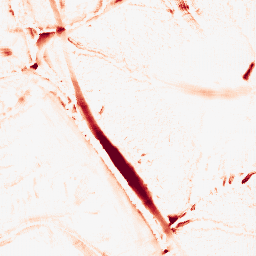
Category: morphological
Decomposition family: morphological
Decomposition parameters: operation: opening
size: 10
Upsampling method: fft_zeropad
Upsampling parameters: scale: 4
Upsampling scale: 4